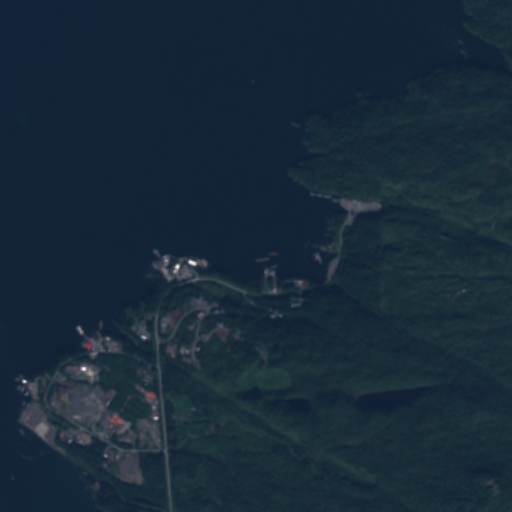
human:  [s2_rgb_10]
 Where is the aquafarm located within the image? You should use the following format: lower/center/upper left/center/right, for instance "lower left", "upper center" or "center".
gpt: The aquafarm is located in the upper right of the image.
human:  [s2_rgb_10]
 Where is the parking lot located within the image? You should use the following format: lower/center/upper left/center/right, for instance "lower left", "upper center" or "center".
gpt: The parking lot is located in the center right of the image.
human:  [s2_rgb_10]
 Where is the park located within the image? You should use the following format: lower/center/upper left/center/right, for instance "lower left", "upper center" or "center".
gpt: There is no park in the image.